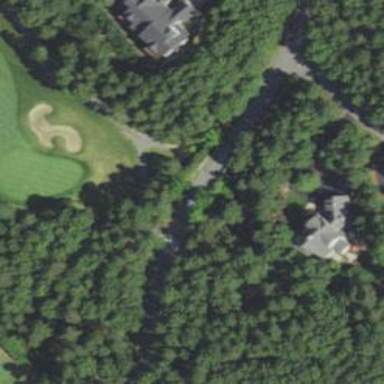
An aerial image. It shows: Service road used as golf cart path.